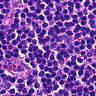
Metastatic tissue present: no